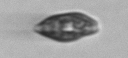
Label: Euglena